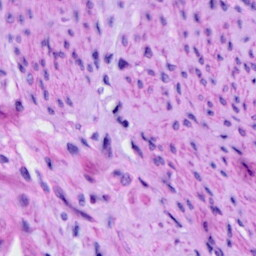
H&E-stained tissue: Cervix